Field crop: maize
Growth stage: 2
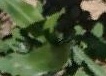
Species: maize